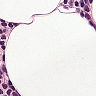
Metastatic tissue present: no